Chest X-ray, AP view. Patient: 38 years old, sex F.
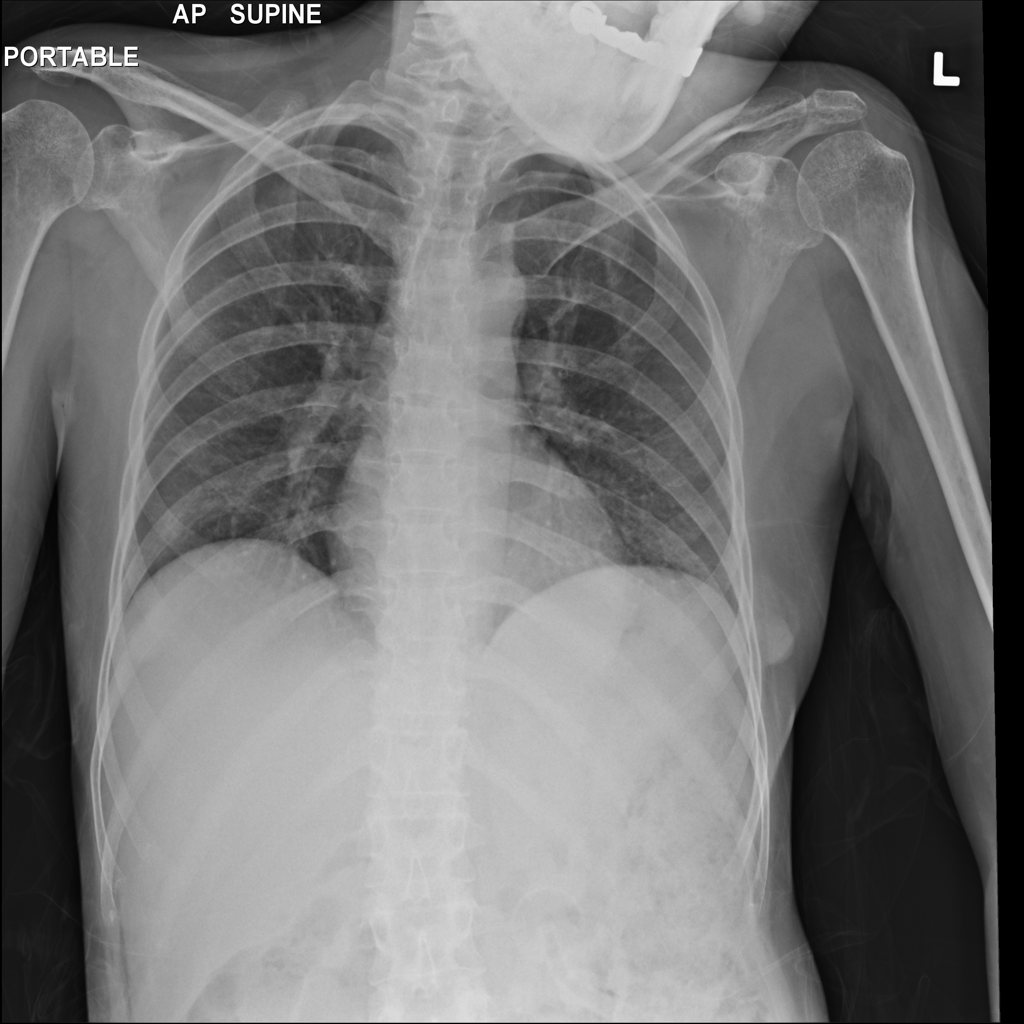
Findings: No Finding